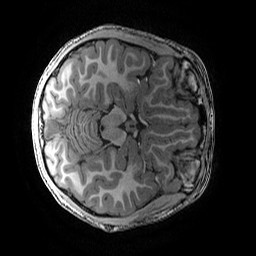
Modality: T1w
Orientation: axial
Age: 9
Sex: male
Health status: ill
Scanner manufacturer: ge
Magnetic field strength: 3 T
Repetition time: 0.007664 s
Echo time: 0.00342 s